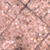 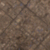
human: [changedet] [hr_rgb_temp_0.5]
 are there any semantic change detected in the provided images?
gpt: A new road is present in the area.